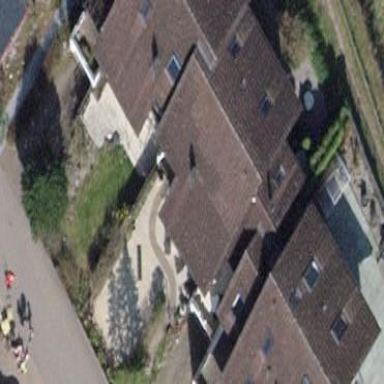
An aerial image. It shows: Terrace building.